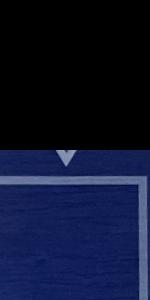
Label: Empty